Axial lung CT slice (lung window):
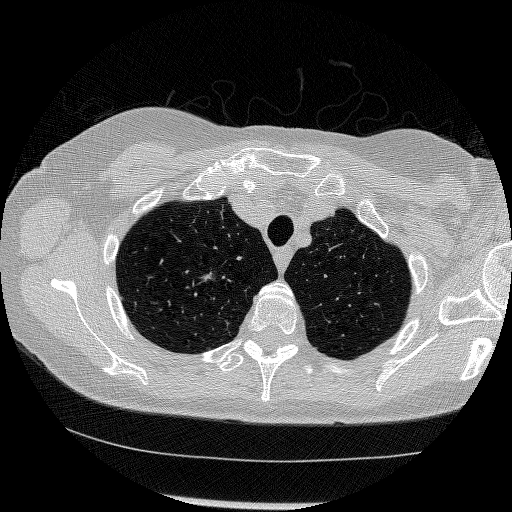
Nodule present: yes
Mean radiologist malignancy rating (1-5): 4